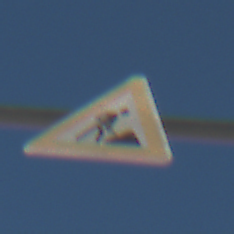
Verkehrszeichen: Arbeitsstelle
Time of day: Midday
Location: Outdoor (Nature)
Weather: Clear
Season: Summer
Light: Natural